Question: I try to players statistics of this game: "https://siege.gg/matches/5694-invitational-intl-faze-clan-vs-team-liquid" but it looks like my code does not retrieve all the html
Can someone help me please?
'''
headers = {'User-Agent': 'Mozilla/5.0 (Windows NT 10.0; Win64; x64) AppleWebKit/537.36 (KHTML, like Gecko) Chrome/58.0.3029.110 Safari/537.3'}
url="https://siege.gg/matches/5694-invitational-intl-faze-clan-vs-team-liquid"
match_page=requests.get(url, headers=headers)
match_soup = BeautifulSoup(match_page.content, features="lxml")
all_stats_soup=match_soup.find(id="DataTables_Table_0_wrapper")
'''

this part of html does not appear on "match_soup" so when I do my soup. find it returns a none
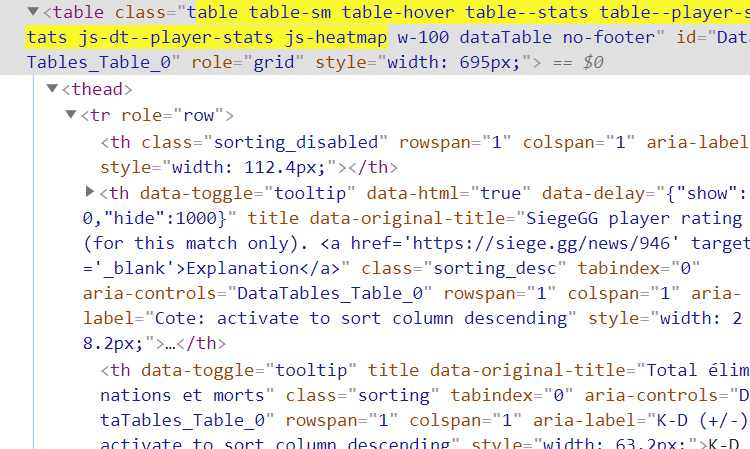
Answer: The data is inside javascript variable. You can use 're' module to parse it.
This example will parse the table data into a 'panda' DataFrame:
'''
import re
import requests
import pandas as pd
from io import StringIO
url = "https://siege.gg/matches/5694-invitational-intl-faze-clan-vs-team-liquid"
html_doc = requests.get(url).text
df = pd.read_html(StringIO(re.search(r"var a = '(.*)'", html_doc).group(1)))[0]
print(df)
'''
Prints:
'''
Unnamed: 0 Rating K-D (+/-) Entry (+/-) KOST KPR SRV 1vX Plant HS% Atk Def Team
0 cameram4n 0.74 16-27 (-11) 1-4 (-3) 56% 0.44 25% 1 0 47% Iana Mute 50
1 muringa 0.83 15-20 (-5) 1-3 (-2) 58% 0.42 44% 0 1 67% Thatcher Smoke 19
2 Astro 1.03 24-23 (+1) 2-3 (-1) 56% 0.67 36% 2 3 50% Ace Kaid 50
3 NESKWGA 1.20 35-25 (+10) 5-5 (+0) 58% 0.97 31% 0 1 56% Hibana Jager 19
4 Bullet1 0.84 22-29 (-7) 5-7 (-2) 53% 0.61 19% 0 1 32% Ash Jager 50
5 psk1 0.83 16-23 (-7) 2-6 (-4) 61% 0.44 36% 0 1 31% Nomad Mute 19
6 xS3xyCake 1.13 27-23 (+4) 5-1 (+4) 78% 0.75 36% 0 3 50% Maverick Echo 19
7 Cyber 0.90 25-28 (-3) 4-4 (+0) 56% 0.69 22% 0 0 36% Sledge Smoke 50
8 Paluh 1.47 42-21 (+21) 6-2 (+4) 72% 1.17 42% 3 0 72% Sledge Melusi 19
9 soulz1 0.88 24-29 (-5) 5-1 (+4) 58% 0.67 19% 0 1 52% Maverick Echo 50
'''
---
Or with 'bs4':
'''
from bs4 import BeautifulSoup
soup = BeautifulSoup(
re.search(r"var a = '(.*)'", html_doc).group(1), "html.parser"
)
for tr in soup.select("tr"):
print(*tr.get_text(strip=True, separator="|").split("|"), sep=" ")
'''
Prints:
'''
Rating K-D (+/-) Entry (+/-) KOST KPR SRV 1vX Plant HS% Atk Def Team
cameram4n 0.74 16-27 (-11) 1-4 (-3) 56% 0.44 25% 1 0 47% Iana Mute 50
muringa 0.83 15-20 (-5) 1-3 (-2) 58% 0.42 44% 0 1 67% Thatcher Smoke 19
Astro 1.03 24-23 (+1) 2-3 (-1) 56% 0.67 36% 2 3 50% Ace Kaid 50
NESKWGA 1.20 35-25 (+10) 5-5 (+0) 58% 0.97 31% 0 1 56% Hibana Jager 19
Bullet1 0.84 22-29 (-7) 5-7 (-2) 53% 0.61 19% 0 1 32% Ash Jager 50
psk1 0.83 16-23 (-7) 2-6 (-4) 61% 0.44 36% 0 1 31% Nomad Mute 19
xS3xyCake 1.13 27-23 (+4) 5-1 (+4) 78% 0.75 36% 0 3 50% Maverick Echo 19
Cyber 0.90 25-28 (-3) 4-4 (+0) 56% 0.69 22% 0 0 36% Sledge Smoke 50
Paluh 1.47 42-21 (+21) 6-2 (+4) 72% 1.17 42% 3 0 72% Sledge Melusi 19
soulz1 0.88 24-29 (-5) 5-1 (+4) 58% 0.67 19% 0 1 52% Maverick Echo 50
'''